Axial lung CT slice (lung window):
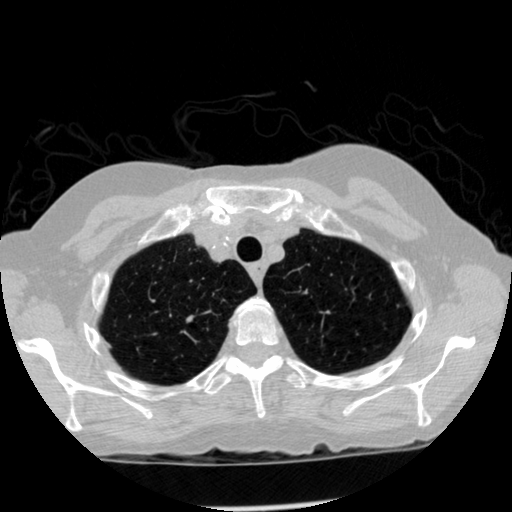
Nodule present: no